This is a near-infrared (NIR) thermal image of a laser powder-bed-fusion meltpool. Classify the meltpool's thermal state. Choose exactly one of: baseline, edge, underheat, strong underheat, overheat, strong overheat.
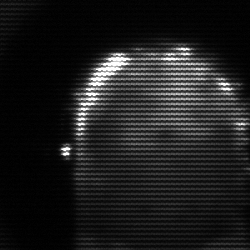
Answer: baseline